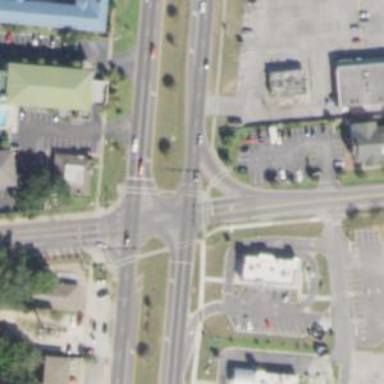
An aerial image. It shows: Marked crossing on the road.